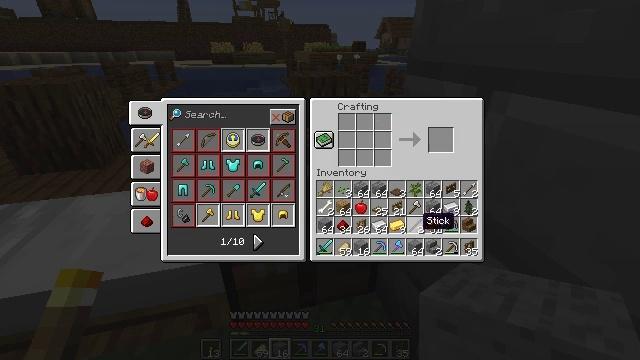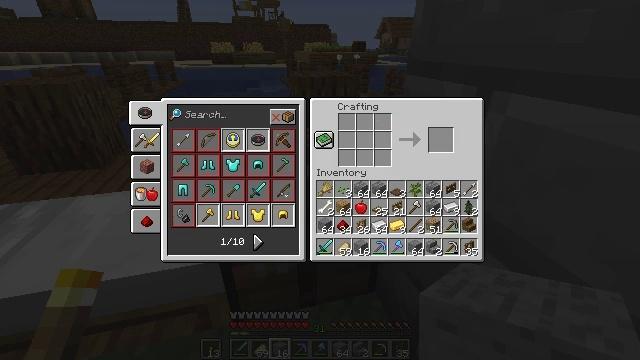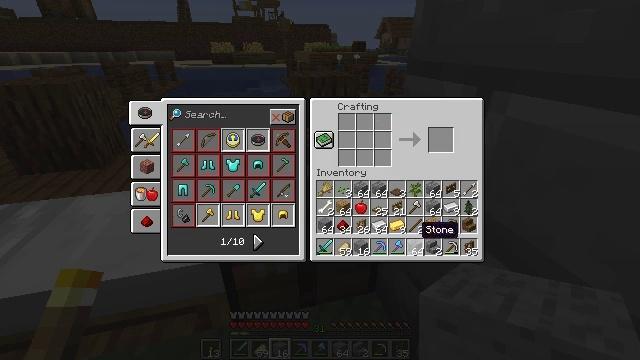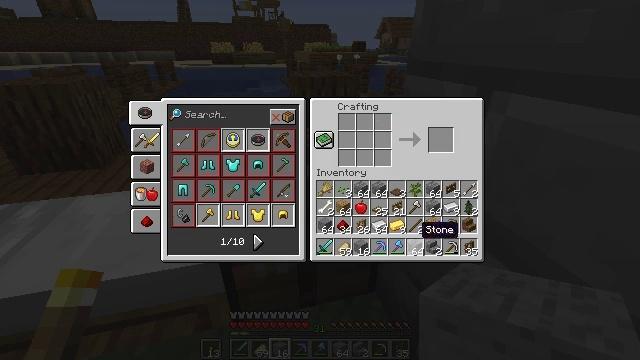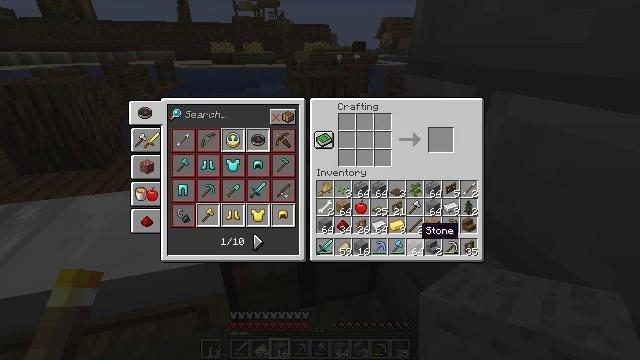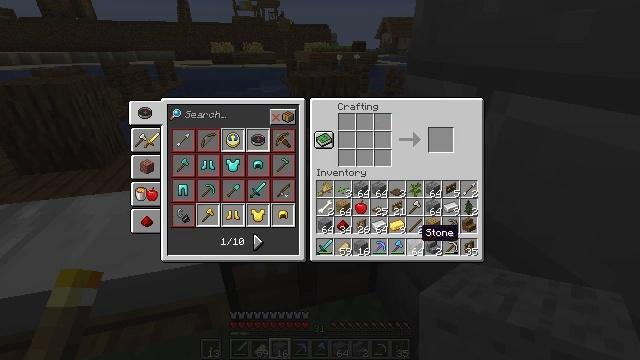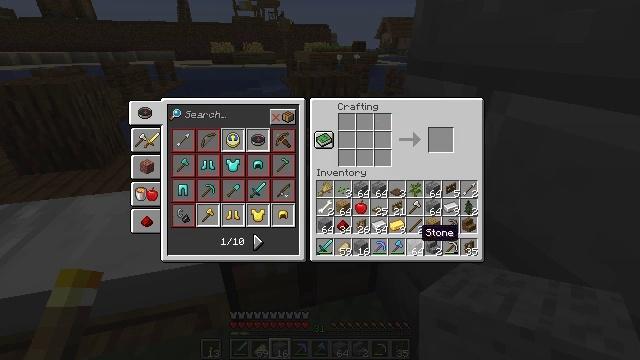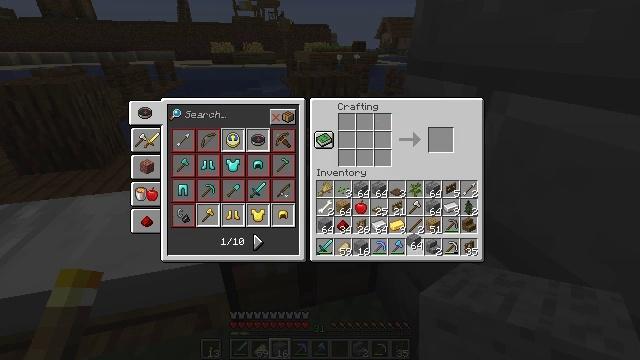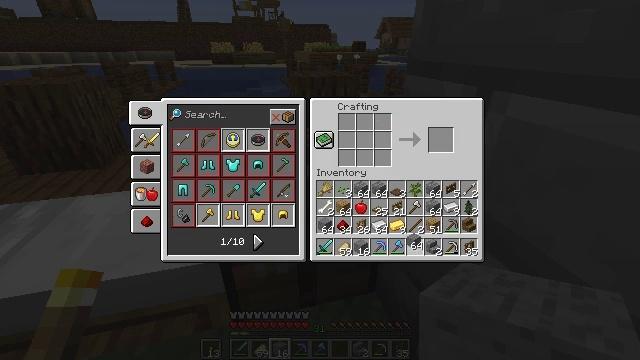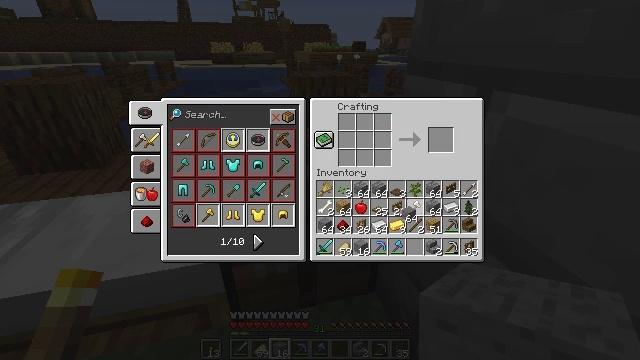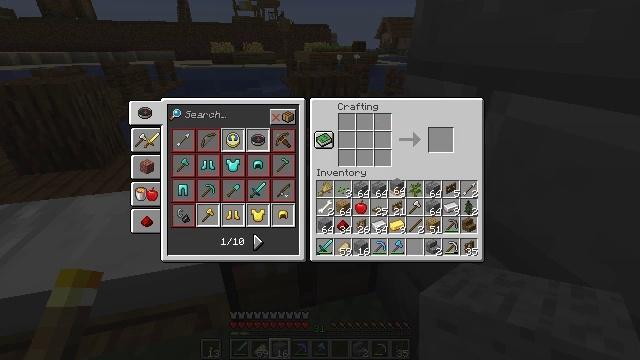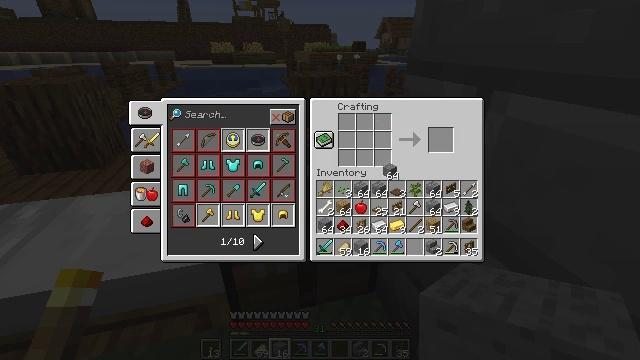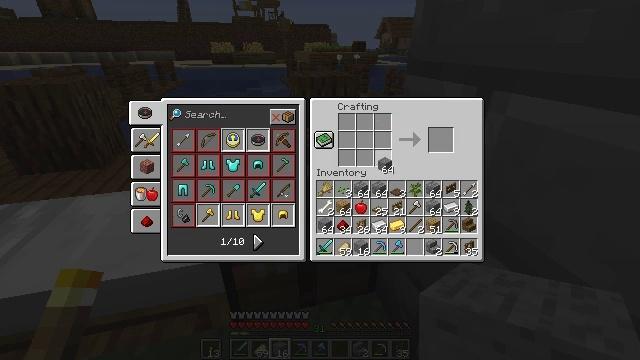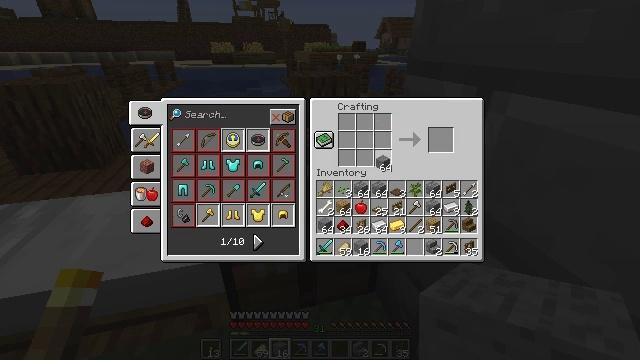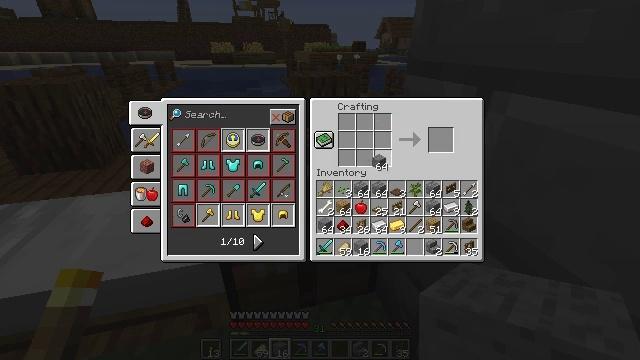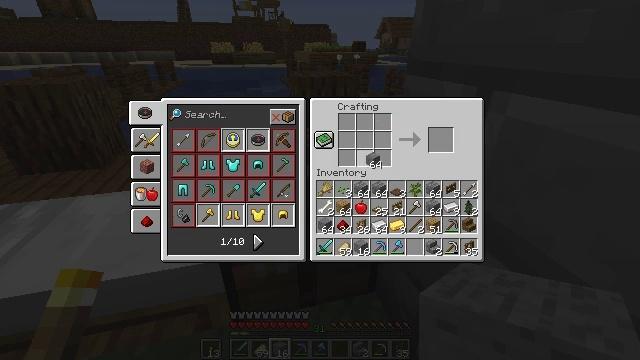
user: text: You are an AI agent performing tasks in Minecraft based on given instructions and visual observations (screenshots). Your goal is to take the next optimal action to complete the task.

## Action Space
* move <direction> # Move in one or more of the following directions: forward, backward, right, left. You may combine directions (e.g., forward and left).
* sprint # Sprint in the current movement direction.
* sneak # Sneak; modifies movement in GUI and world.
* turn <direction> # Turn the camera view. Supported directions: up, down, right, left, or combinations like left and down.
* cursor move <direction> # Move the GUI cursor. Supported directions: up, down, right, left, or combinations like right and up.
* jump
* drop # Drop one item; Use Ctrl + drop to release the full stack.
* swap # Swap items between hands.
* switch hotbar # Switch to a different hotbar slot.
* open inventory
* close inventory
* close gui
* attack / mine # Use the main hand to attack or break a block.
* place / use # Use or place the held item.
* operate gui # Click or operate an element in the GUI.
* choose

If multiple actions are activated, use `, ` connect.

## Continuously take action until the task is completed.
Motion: motion action
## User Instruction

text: Create stone bricks using the crafting interface.
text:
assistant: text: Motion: no_op
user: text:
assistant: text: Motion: no_op
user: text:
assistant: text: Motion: no_op
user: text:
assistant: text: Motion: no_op
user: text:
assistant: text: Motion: no_op
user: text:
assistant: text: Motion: no_op
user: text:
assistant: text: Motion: operate gui
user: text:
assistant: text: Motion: operate gui
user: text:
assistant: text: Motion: cursor move up
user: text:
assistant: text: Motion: cursor move left and up
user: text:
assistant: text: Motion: cursor move left and up
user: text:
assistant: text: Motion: no_op
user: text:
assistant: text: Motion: no_op
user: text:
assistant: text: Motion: no_op
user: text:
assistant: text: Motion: no_op
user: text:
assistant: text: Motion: no_op
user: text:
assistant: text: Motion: no_op
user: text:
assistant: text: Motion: no_op
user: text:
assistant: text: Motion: no_op
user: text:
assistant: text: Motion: no_op
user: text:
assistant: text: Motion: no_op
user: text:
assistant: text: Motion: operate gui
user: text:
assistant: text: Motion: operate gui
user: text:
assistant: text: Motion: cursor move right, operate gui
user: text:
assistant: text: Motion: operate gui
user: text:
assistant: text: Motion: operate gui
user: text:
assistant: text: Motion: operate gui
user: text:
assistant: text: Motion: operate gui
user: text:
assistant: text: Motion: operate gui
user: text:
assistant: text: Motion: operate gui